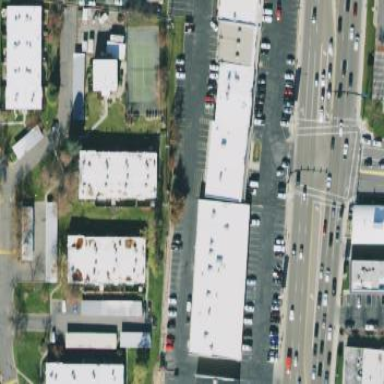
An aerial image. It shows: Retail area.